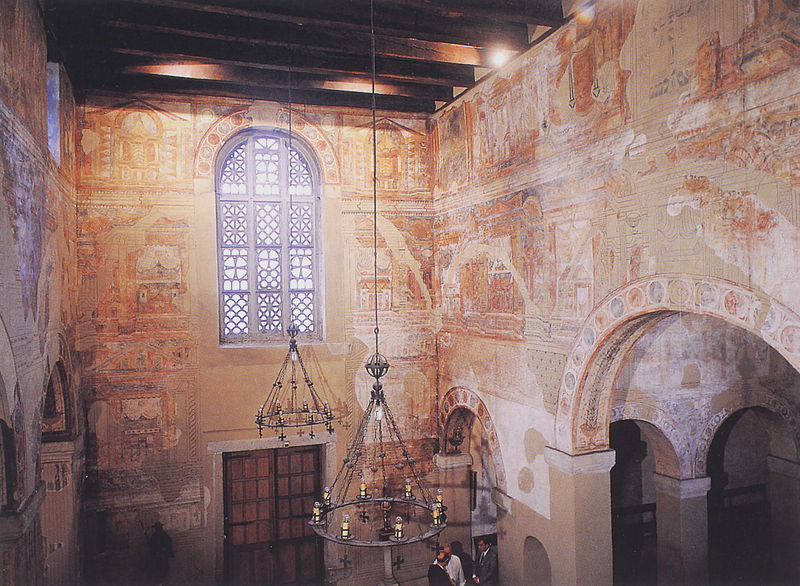
Titel: San Julián de los Prados in Oviedo
Standort: Oviedo, San Julián de los Prados (EU - E)
Schlagwörter: gemälde, menschen, fenster, lampen, licht, männer, pfeiler, raum, reden, säulen, tür, rot, muster, wand, innenraum, kirche, interieur, decke, bogen, pilaster, saal, rundbogen, dekoration, glatze, ornamente, wandgemälde, wandmalerei, kerze, kerzen, kronleuchter, leuchter, lüster, balken, halle, foto, fotografie, bögen, wände, eingang, kirch, holzdecke, arkaden, portal, schein, kerzenleuchter, kreuze, putz, rosette, rundbögen, fresken, rötlich, fresko, register, szenen, lichtschein, holztür, wandbemalung, al fresco, al fresko, wandmalereien, fresoko